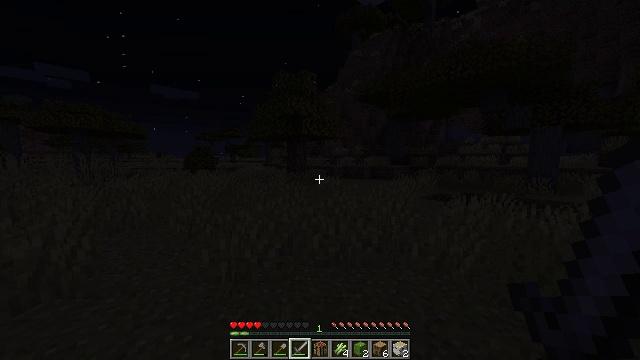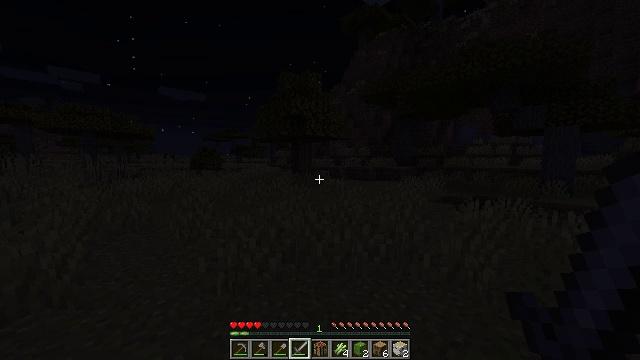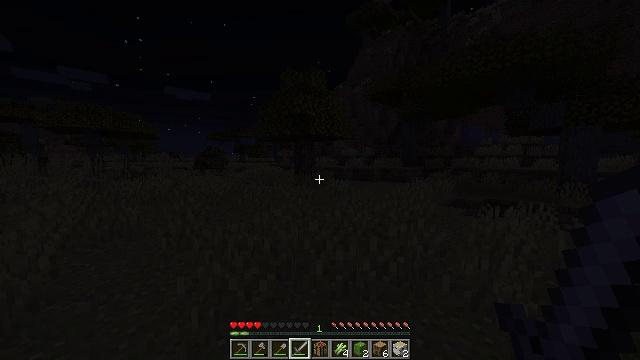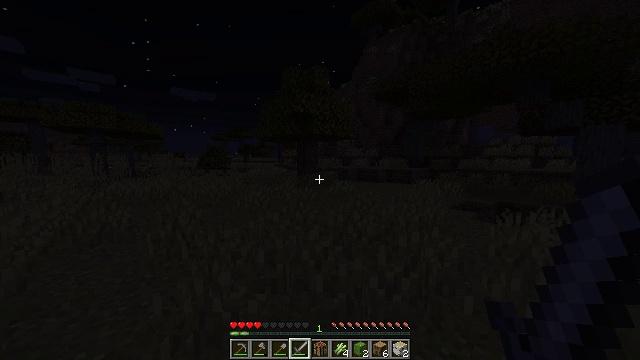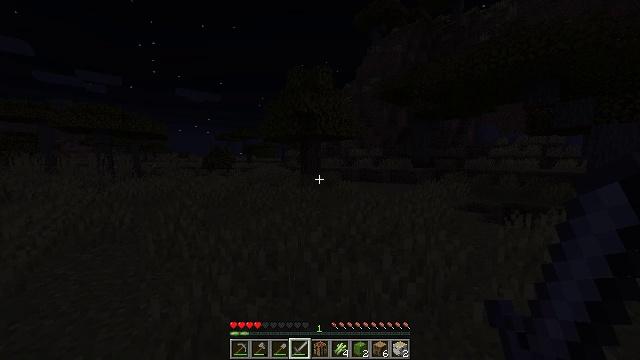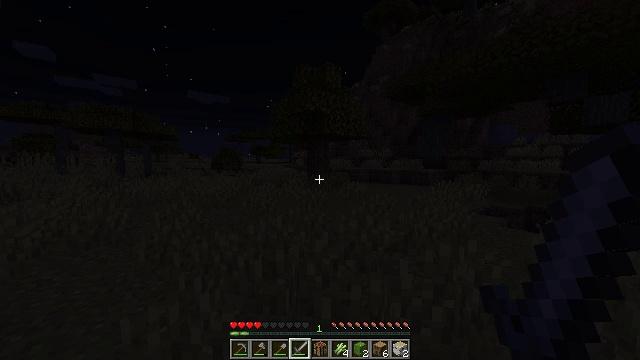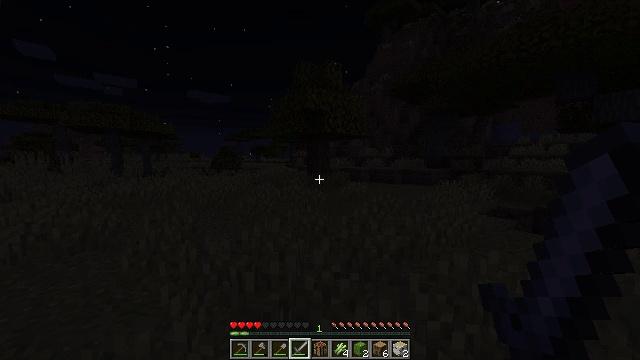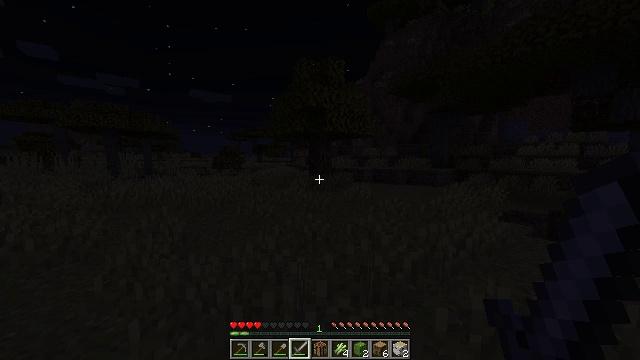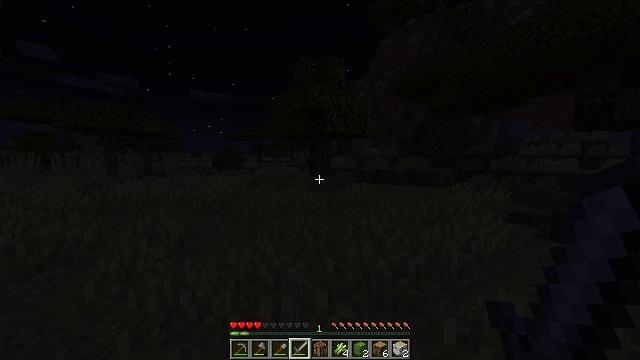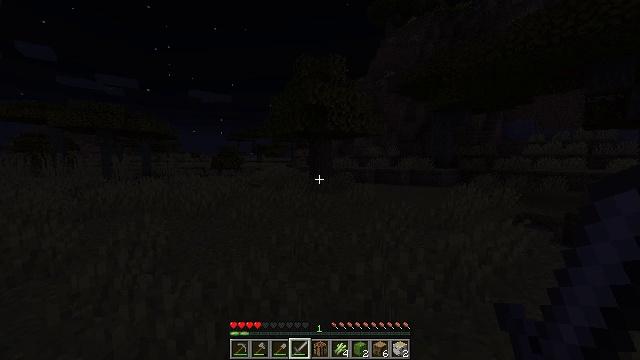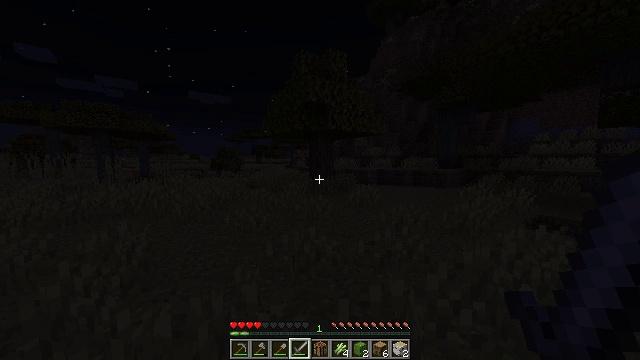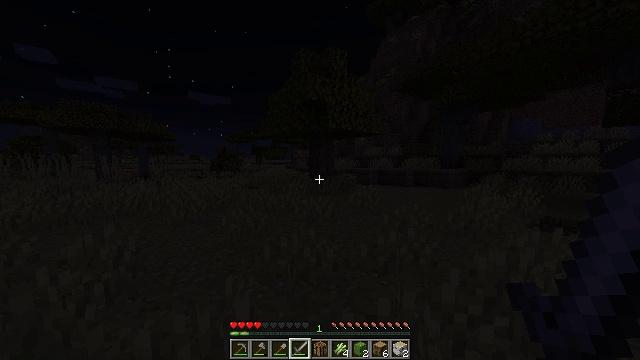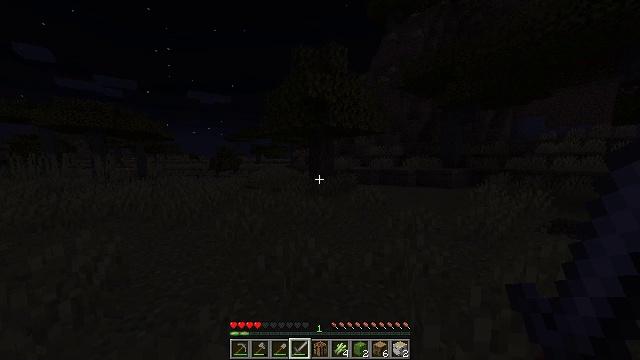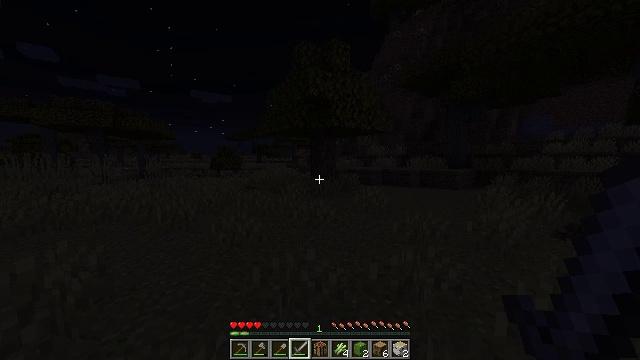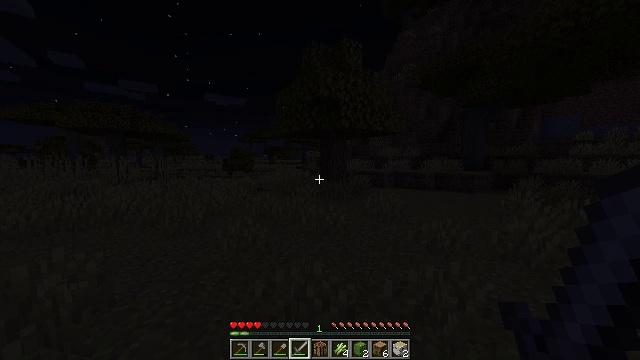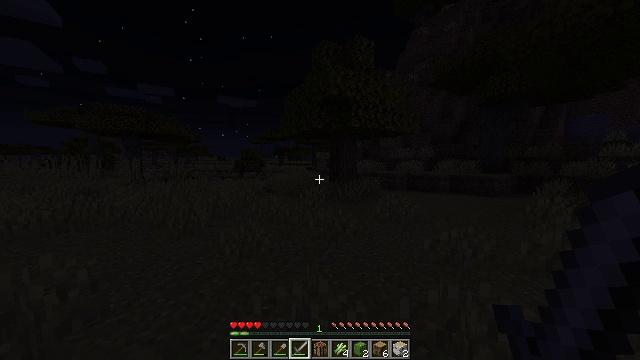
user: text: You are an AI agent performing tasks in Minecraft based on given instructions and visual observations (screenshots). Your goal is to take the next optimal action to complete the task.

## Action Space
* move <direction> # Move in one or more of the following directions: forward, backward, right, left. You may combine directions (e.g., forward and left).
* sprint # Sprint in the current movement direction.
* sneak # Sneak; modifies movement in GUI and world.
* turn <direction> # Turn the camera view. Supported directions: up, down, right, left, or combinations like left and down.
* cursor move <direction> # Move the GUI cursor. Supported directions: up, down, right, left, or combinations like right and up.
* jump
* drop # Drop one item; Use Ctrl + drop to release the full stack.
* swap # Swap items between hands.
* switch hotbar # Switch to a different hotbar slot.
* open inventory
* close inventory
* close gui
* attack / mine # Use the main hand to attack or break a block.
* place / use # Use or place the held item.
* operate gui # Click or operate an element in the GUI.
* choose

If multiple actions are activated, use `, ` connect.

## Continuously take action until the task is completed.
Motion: motion action
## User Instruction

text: Collect the acacia door for reuse.
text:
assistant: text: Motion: move forward, sprint, turn left
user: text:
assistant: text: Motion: move forward, sprint, turn left
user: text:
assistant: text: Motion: move forward, sprint, turn left
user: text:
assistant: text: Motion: move forward, sprint
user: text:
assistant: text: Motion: move forward, sprint, turn left
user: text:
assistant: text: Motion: move forward
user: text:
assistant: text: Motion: move forward
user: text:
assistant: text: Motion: move forward
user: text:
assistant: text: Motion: move forward, sprint
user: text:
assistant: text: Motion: move forward, sprint
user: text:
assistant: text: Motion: move forward, sprint
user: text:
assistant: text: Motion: move forward, sprint
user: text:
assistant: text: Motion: move forward, sprint
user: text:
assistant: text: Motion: move forward, sprint, turn left
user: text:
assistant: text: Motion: move forward, sprint, turn left
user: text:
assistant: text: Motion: move forward, sprint, turn left
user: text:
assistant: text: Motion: move forward, sprint, turn left
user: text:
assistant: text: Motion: move forward, sprint, turn left
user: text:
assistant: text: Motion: move forward, sprint
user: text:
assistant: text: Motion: move forward, sprint
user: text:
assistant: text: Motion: move forward, sprint
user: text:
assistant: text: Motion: move forward, sprint
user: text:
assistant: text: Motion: move forward, sprint
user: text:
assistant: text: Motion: move forward, sprint
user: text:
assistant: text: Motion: move forward, sprint
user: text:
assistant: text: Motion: move forward, sprint
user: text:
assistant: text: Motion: move forward, sprint
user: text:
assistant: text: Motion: move forward, sprint
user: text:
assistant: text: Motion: move forward, sprint
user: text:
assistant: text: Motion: move forward, sprint